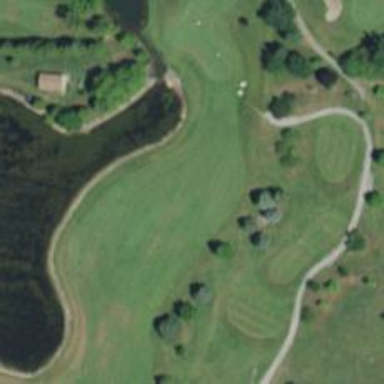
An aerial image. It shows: Golf hole.